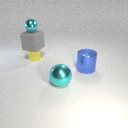
large cyan metal sphere to the left of large blue metal cylinder